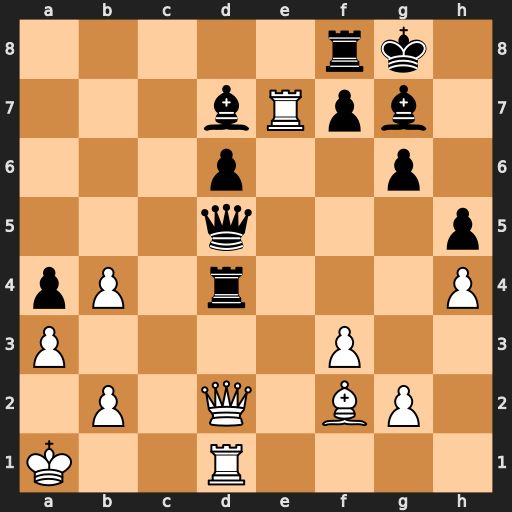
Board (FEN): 5rk1/3bRpb1/3p2p1/3q3p/pP1r3P/P4P2/1P1Q1BP1/K2R4
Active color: w
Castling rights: -
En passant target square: -
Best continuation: Bxd4 Be6 Rxe6